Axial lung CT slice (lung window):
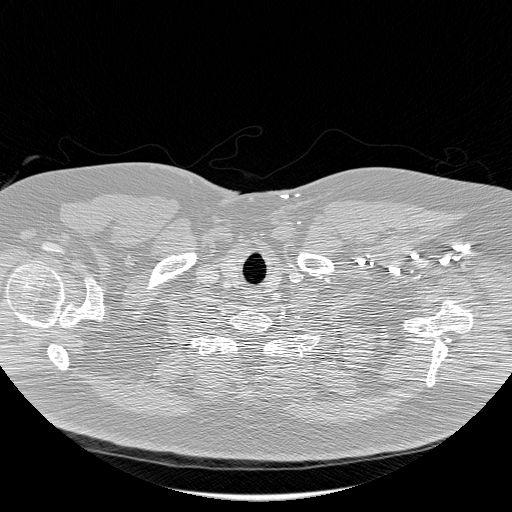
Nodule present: no